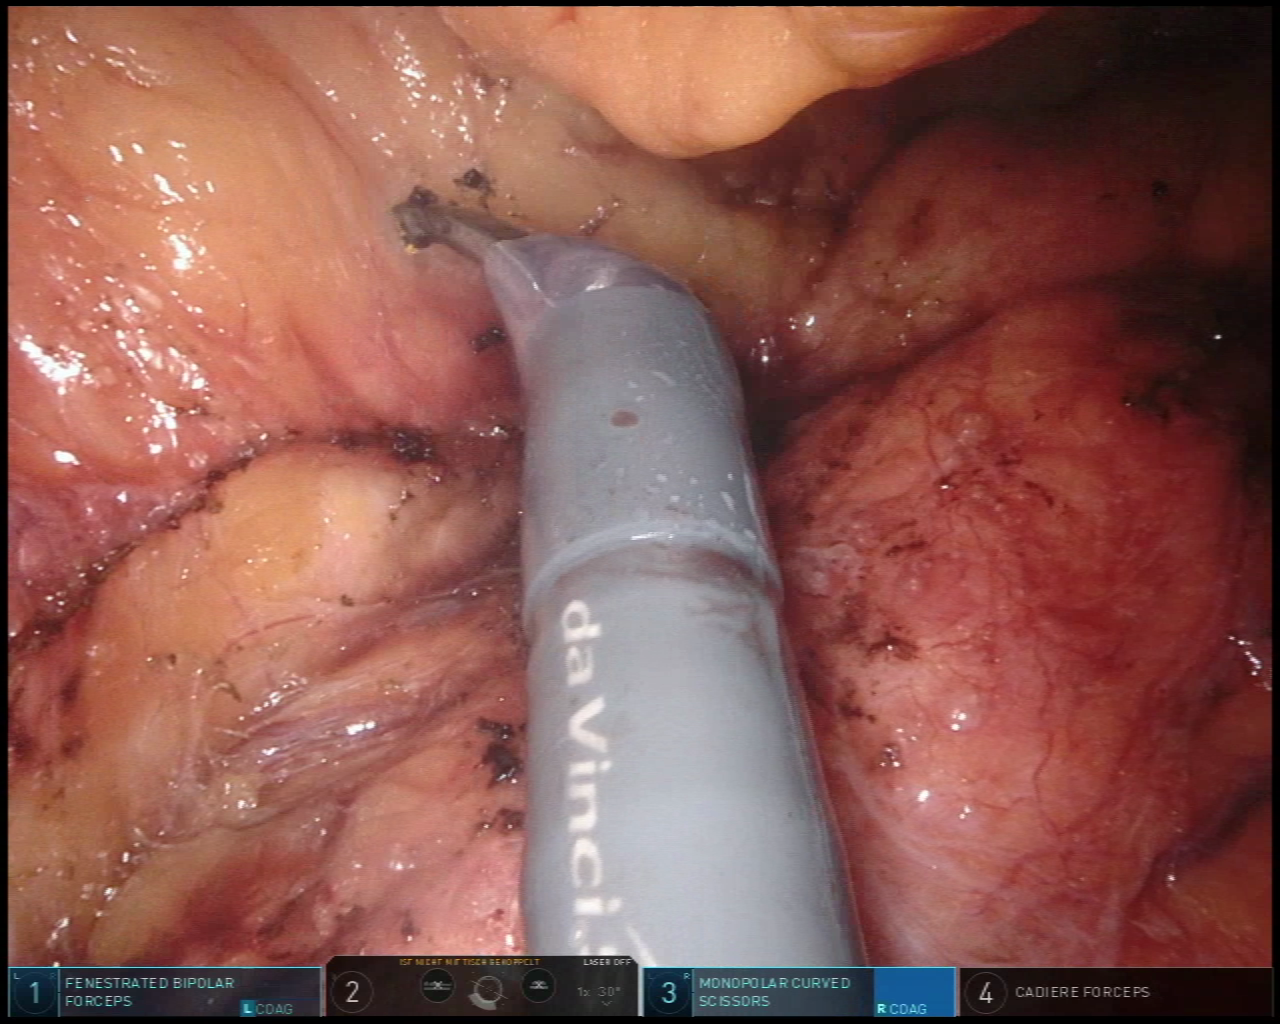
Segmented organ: pancreas
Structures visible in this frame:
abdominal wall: no
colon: no
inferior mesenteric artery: no
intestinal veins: no
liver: no
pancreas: yes
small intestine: no
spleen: no
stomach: no
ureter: no
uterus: no
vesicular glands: no